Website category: sports
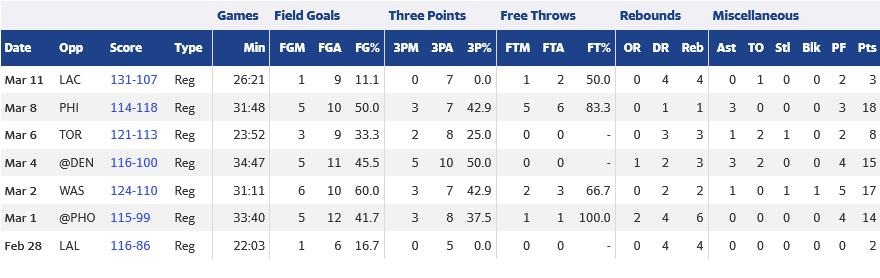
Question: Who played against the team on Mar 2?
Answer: WAS

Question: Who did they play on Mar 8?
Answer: PHI

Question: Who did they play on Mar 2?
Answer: WAS

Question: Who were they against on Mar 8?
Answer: PHI

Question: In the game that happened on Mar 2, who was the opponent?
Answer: WAS

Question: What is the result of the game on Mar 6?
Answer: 121-113

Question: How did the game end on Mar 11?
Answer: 131-107

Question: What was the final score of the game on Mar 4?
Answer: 116-100

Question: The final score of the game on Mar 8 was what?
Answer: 114-118

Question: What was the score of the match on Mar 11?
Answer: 131-107

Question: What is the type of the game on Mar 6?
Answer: Reg

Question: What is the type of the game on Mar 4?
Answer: Reg

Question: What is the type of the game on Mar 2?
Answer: Reg

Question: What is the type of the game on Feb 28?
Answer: Reg

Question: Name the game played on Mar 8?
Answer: Reg

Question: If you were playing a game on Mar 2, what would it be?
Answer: Reg

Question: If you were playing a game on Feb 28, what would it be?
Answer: Reg

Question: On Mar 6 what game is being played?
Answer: Reg

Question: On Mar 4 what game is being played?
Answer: Reg

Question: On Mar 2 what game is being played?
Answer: Reg

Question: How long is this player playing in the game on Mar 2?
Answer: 31:11

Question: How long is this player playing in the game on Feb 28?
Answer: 22:03

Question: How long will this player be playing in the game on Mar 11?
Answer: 26:21

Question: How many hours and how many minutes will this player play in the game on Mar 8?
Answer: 31:48

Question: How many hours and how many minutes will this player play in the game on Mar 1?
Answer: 33:40

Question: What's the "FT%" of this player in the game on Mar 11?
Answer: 50.0

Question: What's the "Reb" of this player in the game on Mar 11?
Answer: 4

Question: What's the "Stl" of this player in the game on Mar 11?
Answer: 0

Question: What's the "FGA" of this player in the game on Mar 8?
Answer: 10

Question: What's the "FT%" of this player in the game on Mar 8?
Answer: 83.3

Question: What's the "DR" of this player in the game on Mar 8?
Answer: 1

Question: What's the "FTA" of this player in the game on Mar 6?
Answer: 0

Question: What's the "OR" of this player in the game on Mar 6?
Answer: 0

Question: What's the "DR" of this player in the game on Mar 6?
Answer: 3

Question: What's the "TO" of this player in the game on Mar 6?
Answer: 2

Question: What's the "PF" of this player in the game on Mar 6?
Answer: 2

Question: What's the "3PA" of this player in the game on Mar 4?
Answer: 10

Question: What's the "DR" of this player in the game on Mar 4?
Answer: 2

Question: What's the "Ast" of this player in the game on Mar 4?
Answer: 3

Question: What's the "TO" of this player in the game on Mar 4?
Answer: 2

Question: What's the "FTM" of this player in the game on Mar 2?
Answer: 2

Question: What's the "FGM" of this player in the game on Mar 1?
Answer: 5

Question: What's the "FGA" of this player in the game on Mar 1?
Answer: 12

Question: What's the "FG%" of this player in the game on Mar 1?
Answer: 41.7

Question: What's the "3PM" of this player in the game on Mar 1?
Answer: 3

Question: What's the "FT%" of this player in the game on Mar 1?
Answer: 100.0

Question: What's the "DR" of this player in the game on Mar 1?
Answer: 4

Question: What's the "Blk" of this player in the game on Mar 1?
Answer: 0

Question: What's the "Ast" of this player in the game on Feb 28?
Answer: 0

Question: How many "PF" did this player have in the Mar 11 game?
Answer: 2

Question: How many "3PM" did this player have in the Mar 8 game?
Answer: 3

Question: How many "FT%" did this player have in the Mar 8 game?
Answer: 83.3

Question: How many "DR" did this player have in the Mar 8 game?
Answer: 1

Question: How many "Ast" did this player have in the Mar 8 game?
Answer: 3

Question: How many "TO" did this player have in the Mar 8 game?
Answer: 0

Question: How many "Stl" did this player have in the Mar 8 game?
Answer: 0

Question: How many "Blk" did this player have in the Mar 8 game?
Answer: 0

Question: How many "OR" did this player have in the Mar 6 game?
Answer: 0

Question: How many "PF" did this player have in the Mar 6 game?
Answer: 2

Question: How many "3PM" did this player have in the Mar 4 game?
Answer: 5

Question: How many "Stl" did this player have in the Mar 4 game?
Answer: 0

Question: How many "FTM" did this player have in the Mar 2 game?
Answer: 2

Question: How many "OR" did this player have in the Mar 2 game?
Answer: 0

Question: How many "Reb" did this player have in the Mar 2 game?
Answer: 2